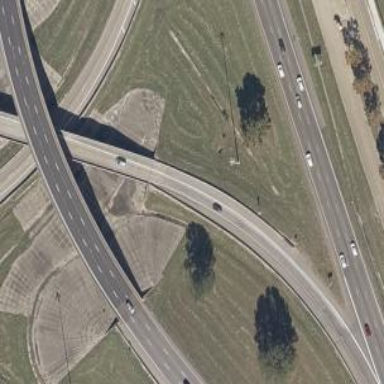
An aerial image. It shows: Motorway link.